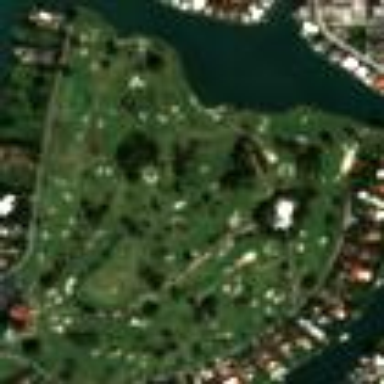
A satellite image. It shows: Golf course surrounded by greenery.